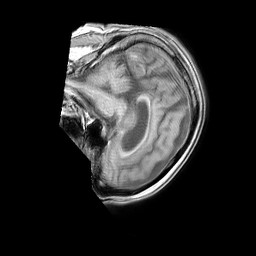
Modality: T1w
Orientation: sagittal
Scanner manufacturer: philips
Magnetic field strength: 1.5 T
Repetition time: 0.1918 s
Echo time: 0.001921 s